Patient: sex F, age 74
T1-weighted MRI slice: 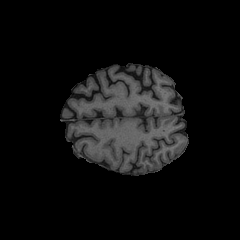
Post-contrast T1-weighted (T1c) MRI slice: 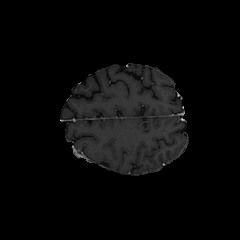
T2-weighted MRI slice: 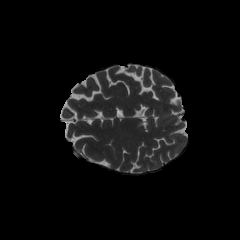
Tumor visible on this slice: no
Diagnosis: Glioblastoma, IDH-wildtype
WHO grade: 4